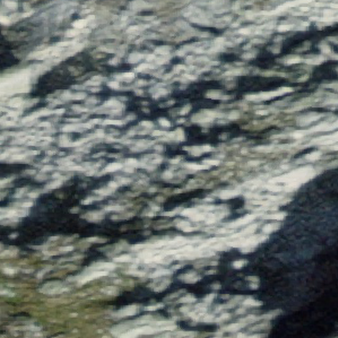
Label: other